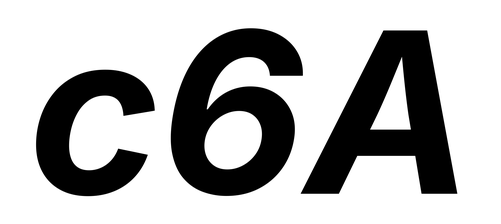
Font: Inter-Italic_Bold_Italic